You are looking at a signal-to-image encoding: consecutive vibration samples arranged as the rows of a grayscale square. Diagnose the bearing from this image, choosing from: normal, inner_race, outer_race, ball.
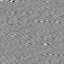
Answer: ball